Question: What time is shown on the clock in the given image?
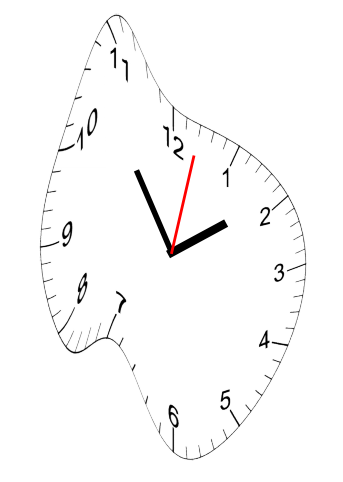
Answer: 01:54:02